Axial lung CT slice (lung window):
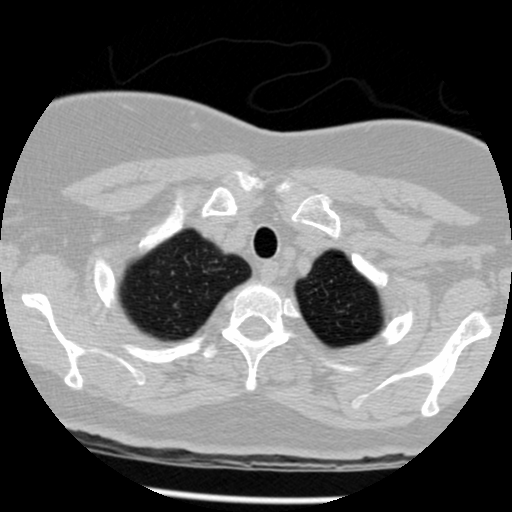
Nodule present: no